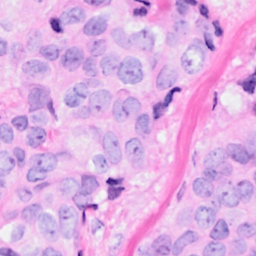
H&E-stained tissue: Breast